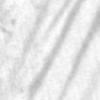
Label: change